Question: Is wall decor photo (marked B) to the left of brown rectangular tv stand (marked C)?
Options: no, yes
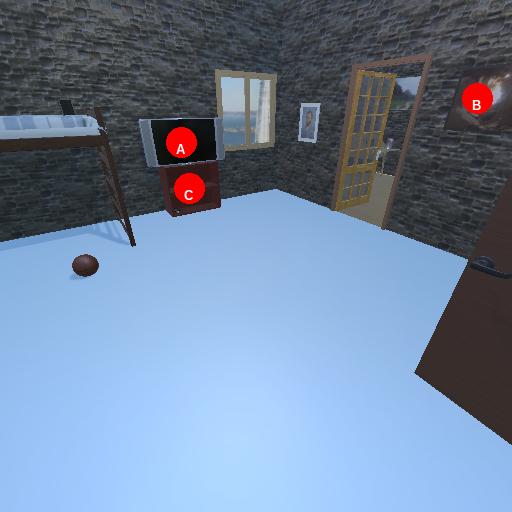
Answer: no